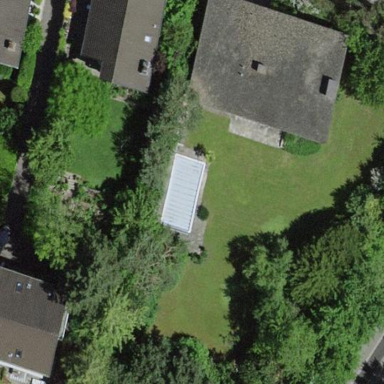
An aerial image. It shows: Garden area designated for leisure land.